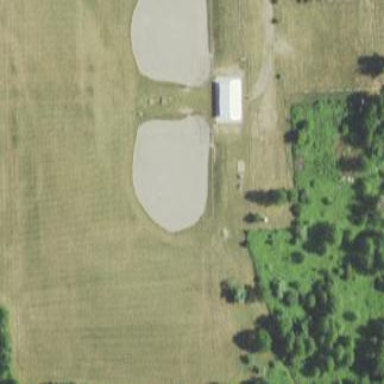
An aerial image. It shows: Baseball pitch for leisure and sports activities.